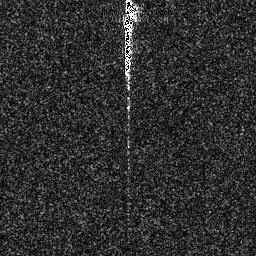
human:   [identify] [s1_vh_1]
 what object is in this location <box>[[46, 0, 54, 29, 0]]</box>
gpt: <ref>1 medium ship at the top</ref>